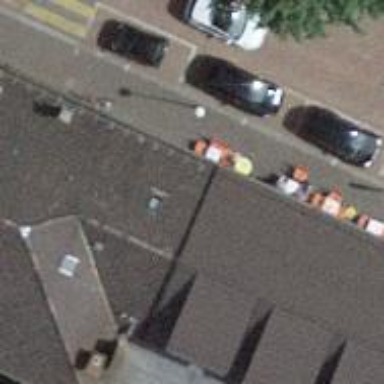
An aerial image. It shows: Cafe.